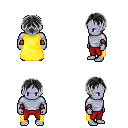
a pixel art fantasy rpg character, male body template, dark elf, purple skin, yellow cape, red pants, gray parted hairstyle, leather bracers, four views (front, back, left, right), 2x2 character sprite sheet, small pixel art, hard edges, no anti-aliasing